Field crop: maize
Growth stage: 1
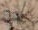
Species: salsola